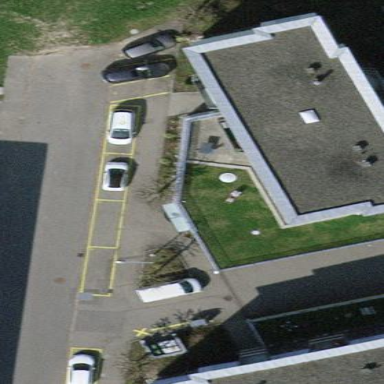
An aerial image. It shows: Building with apartments and flat roof.